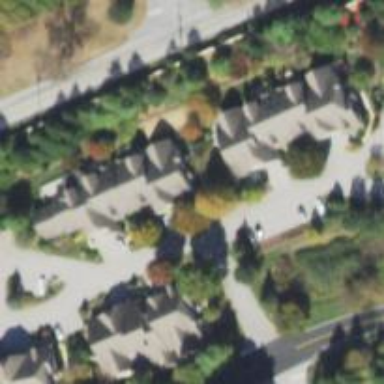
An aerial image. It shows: Residential road.